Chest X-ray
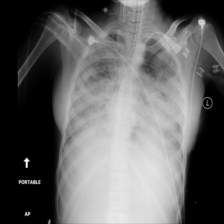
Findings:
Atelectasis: negative
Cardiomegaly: negative
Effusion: negative
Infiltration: negative
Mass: negative
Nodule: negative
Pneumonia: negative
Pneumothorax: negative
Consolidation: negative
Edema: negative
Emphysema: negative
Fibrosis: negative
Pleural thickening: negative
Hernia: negative